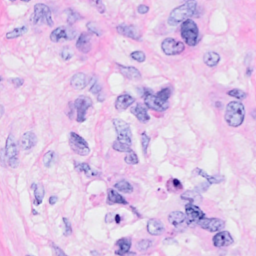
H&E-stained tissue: Breast